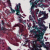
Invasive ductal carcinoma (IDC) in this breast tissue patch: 0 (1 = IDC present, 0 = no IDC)